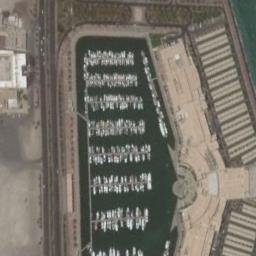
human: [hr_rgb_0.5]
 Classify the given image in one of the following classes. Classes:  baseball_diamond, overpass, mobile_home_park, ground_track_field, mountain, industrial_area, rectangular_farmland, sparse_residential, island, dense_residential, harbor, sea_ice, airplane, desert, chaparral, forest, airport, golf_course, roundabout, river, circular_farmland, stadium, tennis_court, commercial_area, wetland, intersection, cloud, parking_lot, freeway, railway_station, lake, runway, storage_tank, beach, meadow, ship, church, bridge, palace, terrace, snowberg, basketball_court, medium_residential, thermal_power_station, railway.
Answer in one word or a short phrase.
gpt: harbor